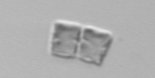
Label: Bacillariophyceae_morphotype1